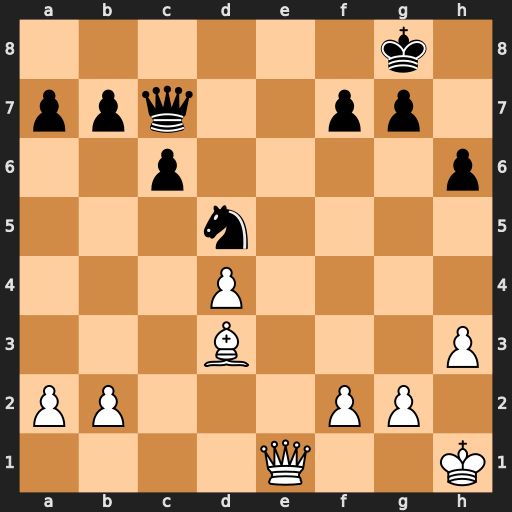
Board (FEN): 6k1/ppq2pp1/2p4p/3n4/3P4/3B3P/PP3PP1/4Q2K
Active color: w
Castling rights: -
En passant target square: -
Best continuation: Qe8#